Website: home-depot
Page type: receipt
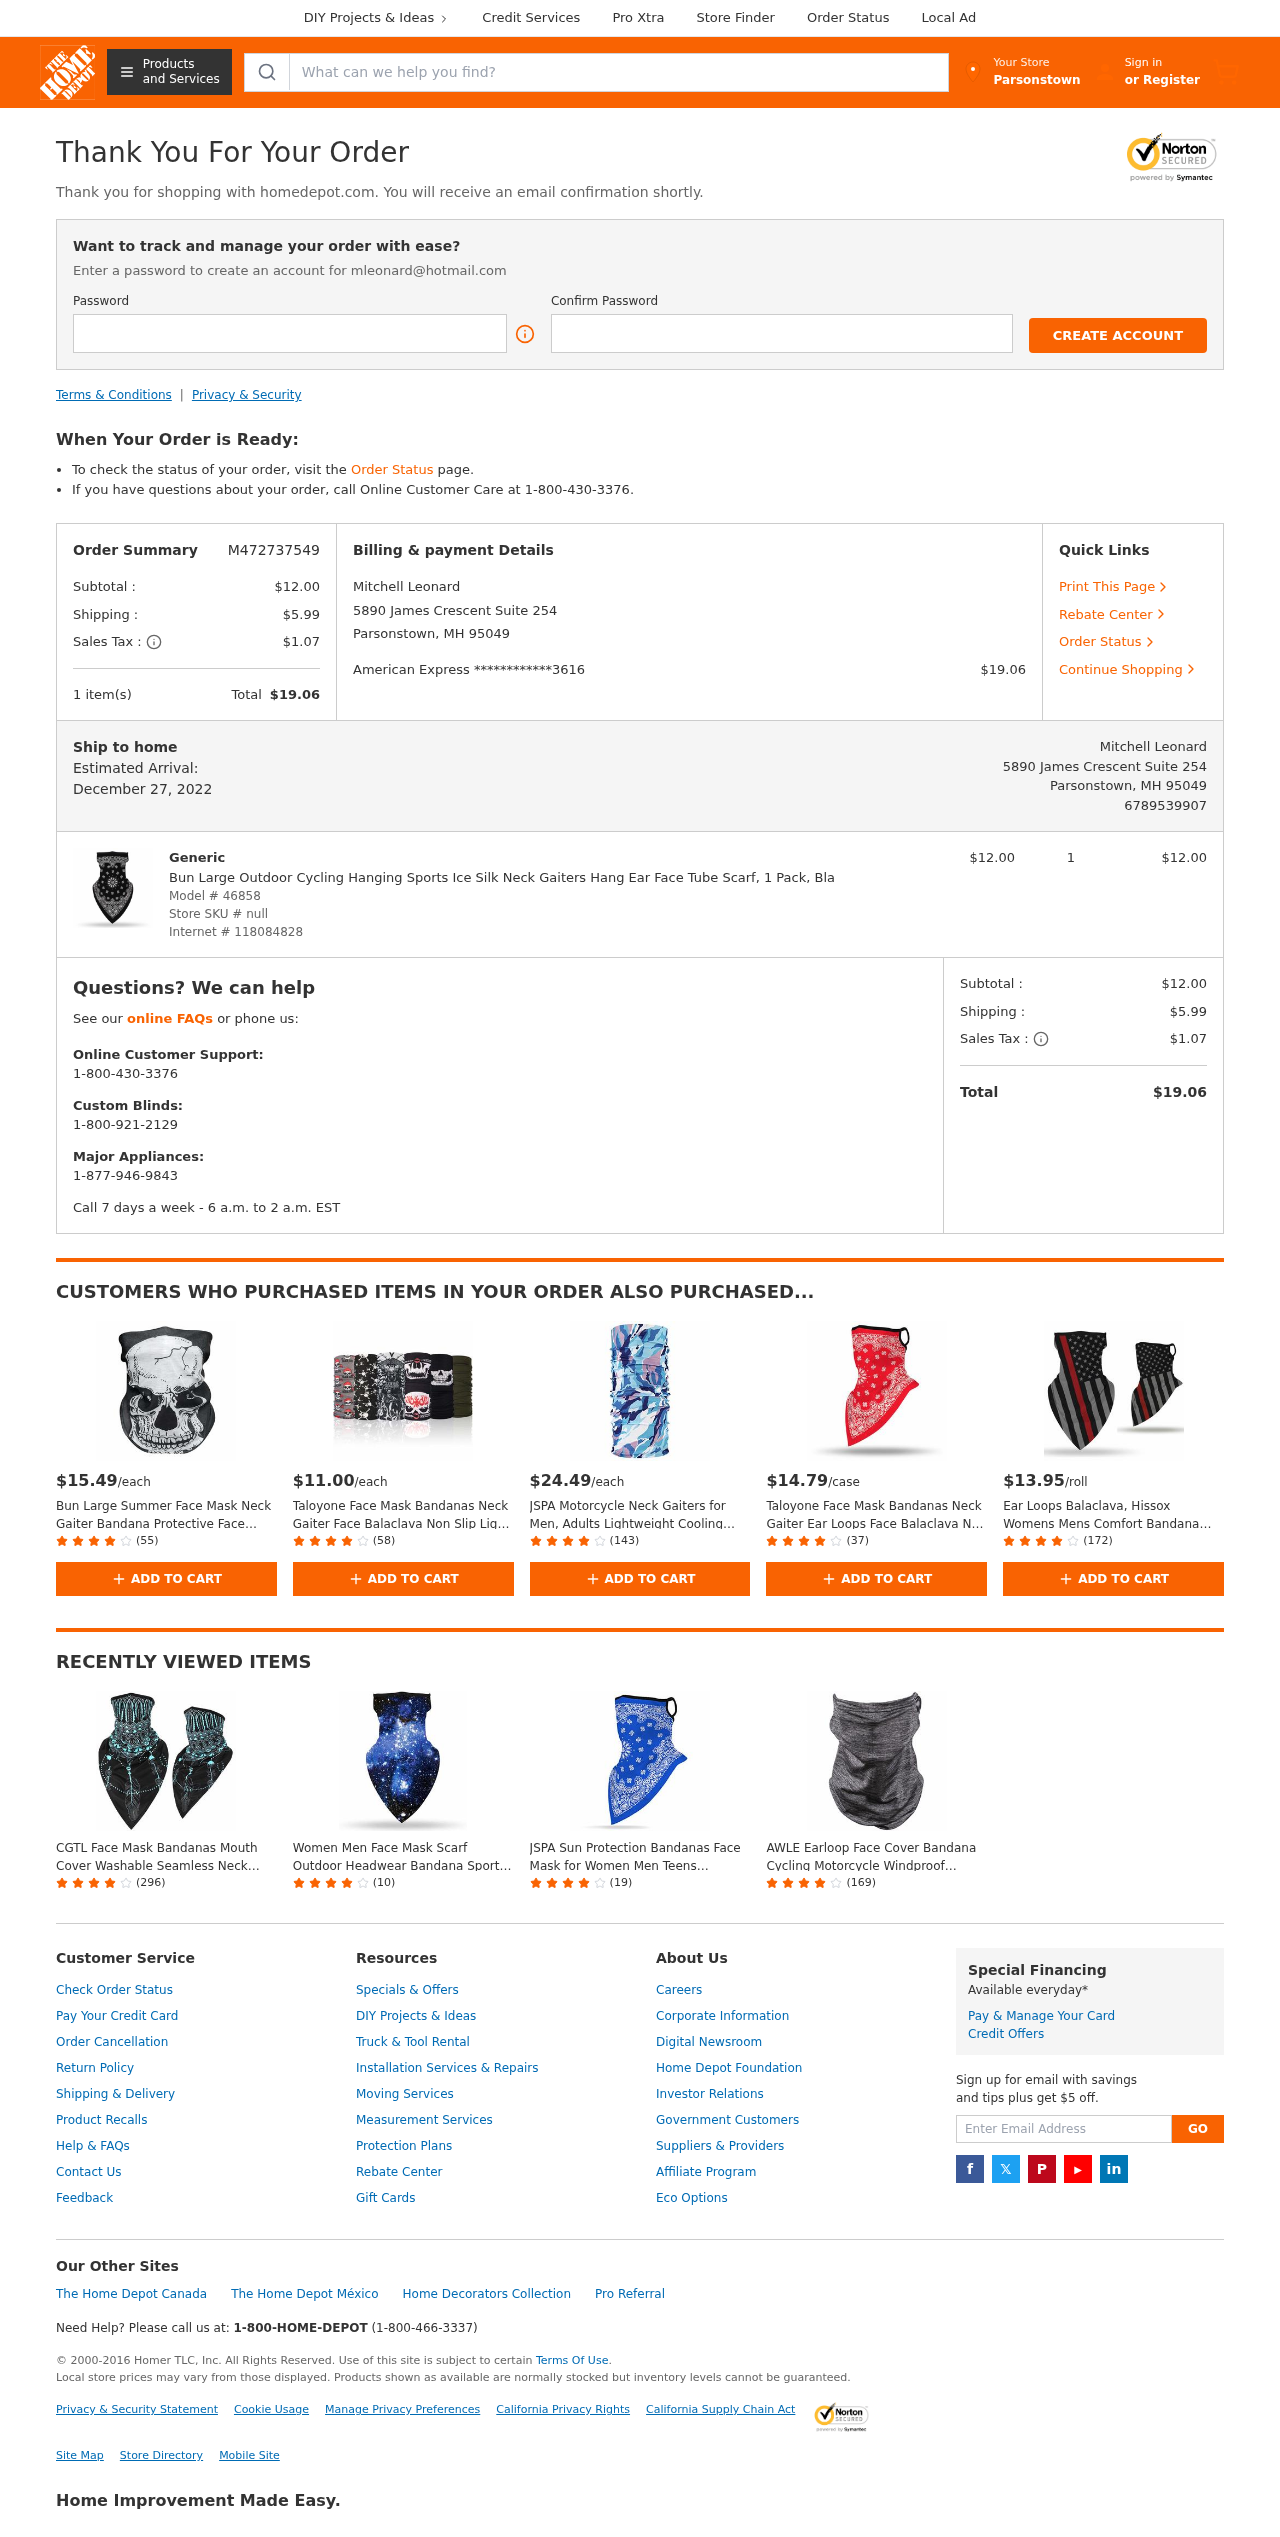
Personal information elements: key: PII_CARD_LAST4
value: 3616
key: PII_CARD_TYPE
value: American Express
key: PII_CITY
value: Parsonstown
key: PII_EMAIL
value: mleonard@hotmail.com
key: PII_FULLNAME
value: Mitchell Leonard
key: PII_PHONE
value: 6789539907
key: PII_STREET
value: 5890 James Crescent Suite 254
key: PII_CITY_STATE_ZIP
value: Parsonstown, MH 95049
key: PII_FULLNAME2
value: Mitchell Leonard
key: PII_STREET2
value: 5890 James Crescent Suite 254
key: PII_CITY_STATE_ZIP2
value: Parsonstown, MH 95049
Product elements: key: PRODUCT1_BRAND
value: Generic
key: PRODUCT1_NAME
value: Bun Large Outdoor Cycling Hanging Sports Ice Silk Neck Gaiters Hang Ear Face Tube Scarf, 1 Pack, Bla
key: PRODUCT1_PRICE
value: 12
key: PRODUCT1_QUANTITY
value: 1
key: PRODUCT2_PRICE
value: $15.49
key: PRODUCT2_NAME
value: Bun Large Summer Face Mask Neck Gaiter Bandana Protective Face Cover for Outdoors Colour 015
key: PRODUCT2_NUM_RATINGS
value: (55)
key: PRODUCT3_PRICE
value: $11.00
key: PRODUCT3_NAME
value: Taloyone Face Mask Bandanas Neck Gaiter Face Balaclava Non Slip Light Cool Breathable for Sun Wind D
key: PRODUCT3_NUM_RATINGS
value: (58)
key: PRODUCT4_PRICE
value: $24.49
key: PRODUCT4_NAME
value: JSPA Motorcycle Neck Gaiters for Men, Adults Lightweight Cooling Neck Mouth Cover Anti-UV Protection
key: PRODUCT4_NUM_RATINGS
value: (143)
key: PRODUCT5_PRICE
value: $14.79
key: PRODUCT5_NAME
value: Taloyone Face Mask Bandanas Neck Gaiter Ear Loops Face Balaclava Non Slip Light Cool Breathable for
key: PRODUCT5_NUM_RATINGS
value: (37)
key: PRODUCT6_PRICE
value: $13.95
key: PRODUCT6_NAME
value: Ear Loops Balaclava, Hissox Womens Mens Comfort Bandana Face Scarf Bandana Mask Neck Gaiters Outdoor
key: PRODUCT6_NUM_RATINGS
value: (172)
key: PRODUCT7_NAME
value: CGTL Face Mask Bandanas Mouth Cover Washable Seamless Neck Gaiter Ear Loops Balaclava Scarfs Protect
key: PRODUCT7_NUM_RATINGS
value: (296)
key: PRODUCT8_NAME
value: Women Men Face Mask Scarf Outdoor Headwear Bandana Sports Tube UV Face Mask for Workout Yoga Running
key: PRODUCT8_NUM_RATINGS
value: (10)
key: PRODUCT9_NAME
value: JSPA Sun Protection Bandanas Face Mask for Women Men Teens Seamless Ear Loops Face Balaclava Unisex
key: PRODUCT9_NUM_RATINGS
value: (19)
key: PRODUCT10_NAME
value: AWLE Earloop Face Cover Bandana Cycling Motorcycle Windproof Seamless Face Scarf Rave Balaclava Head
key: PRODUCT10_NUM_RATINGS
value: (169)
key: PRODUCT_MODEL_NUMBER
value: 46858
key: PRODUCT_INTERNET_NUMBER
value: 118084828
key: PRODUCT1_LINE_TOTAL
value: $12.00
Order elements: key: ORDER_ID
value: M472737549
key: ORDER_SUBTOTAL
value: $12.00
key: ORDER_SHIPPING_COST
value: $5.99
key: ORDER_TAX
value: $1.07
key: ORDER_NUM_ITEMS
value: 1 item(s)
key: ORDER_TOTAL
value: $19.06
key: ORDER_DELIVERY_DATE
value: December 27, 2022
Search elements: key: HEADER_SEARCH
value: What can we help you find?
Other elements: key: STORE_SKU
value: null